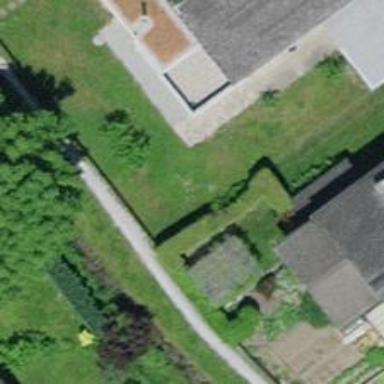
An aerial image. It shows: Hedge acting as barrier.